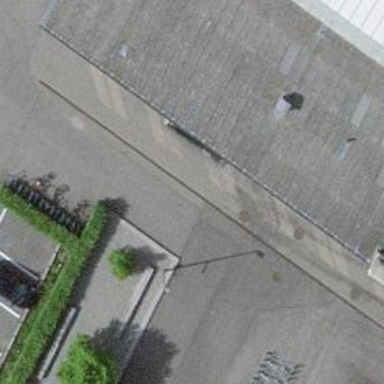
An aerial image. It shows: Pedestrian path with asphalt surface.